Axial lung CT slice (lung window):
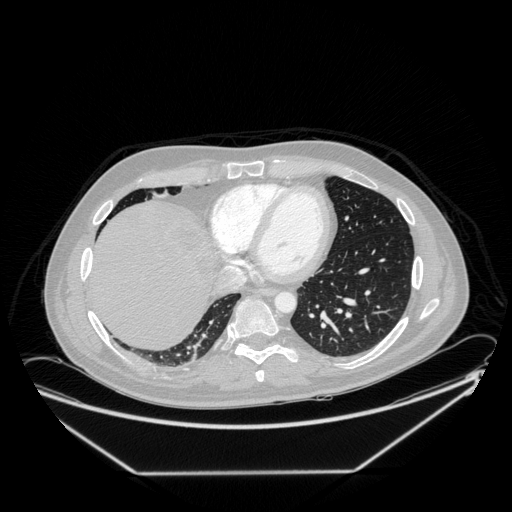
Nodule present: no